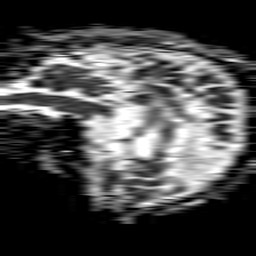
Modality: ADC
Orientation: sagittal
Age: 77
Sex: male
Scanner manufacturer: philips
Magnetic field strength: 1.5 T
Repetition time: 4.6 s
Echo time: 0.08631 s